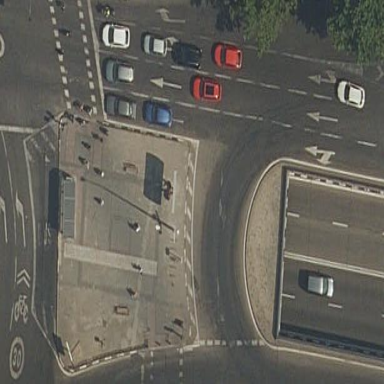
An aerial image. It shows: Kerb barrier with traffic calming island.